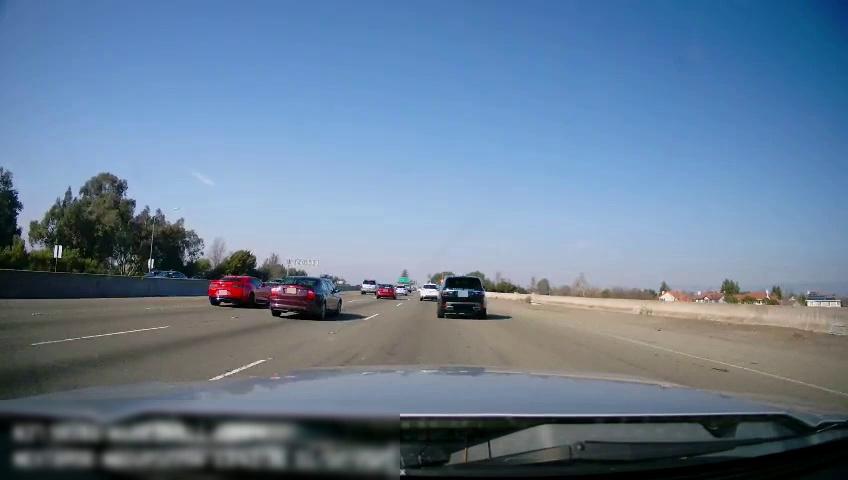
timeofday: Day
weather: Sunny
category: Drivable Space
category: Vehicles | Car
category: Vehicles | SUV
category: Vehicles | Car
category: Vehicles | Car
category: Vehicles | Car
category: Vehicles | SUV
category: Vehicles | SUV
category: Lanes | Current Lane
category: Lanes | Current Lane
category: Lanes | Alternate Lane
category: Lanes | Alternate Lane